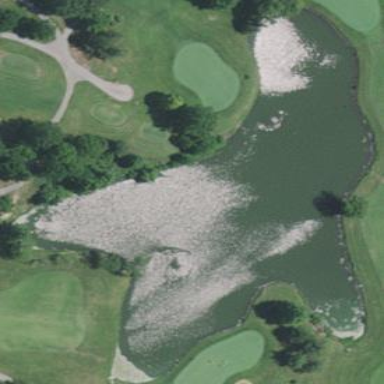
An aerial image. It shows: Picturesque scene of golf course with lateral water hazard.